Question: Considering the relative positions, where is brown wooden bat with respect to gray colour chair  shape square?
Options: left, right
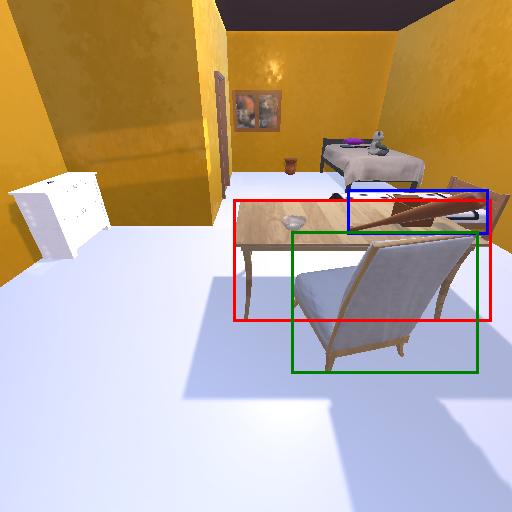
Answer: left